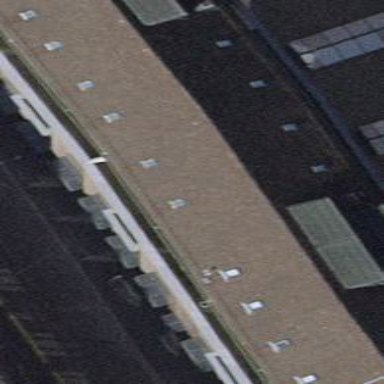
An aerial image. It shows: Commercial building.